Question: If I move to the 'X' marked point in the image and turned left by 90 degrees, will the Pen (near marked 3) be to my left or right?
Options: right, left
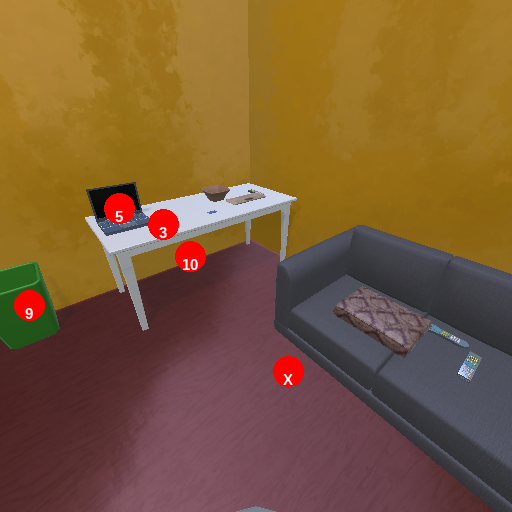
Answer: right